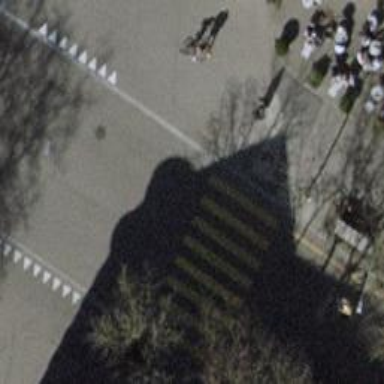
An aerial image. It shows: Bicycle parking area with bollards.